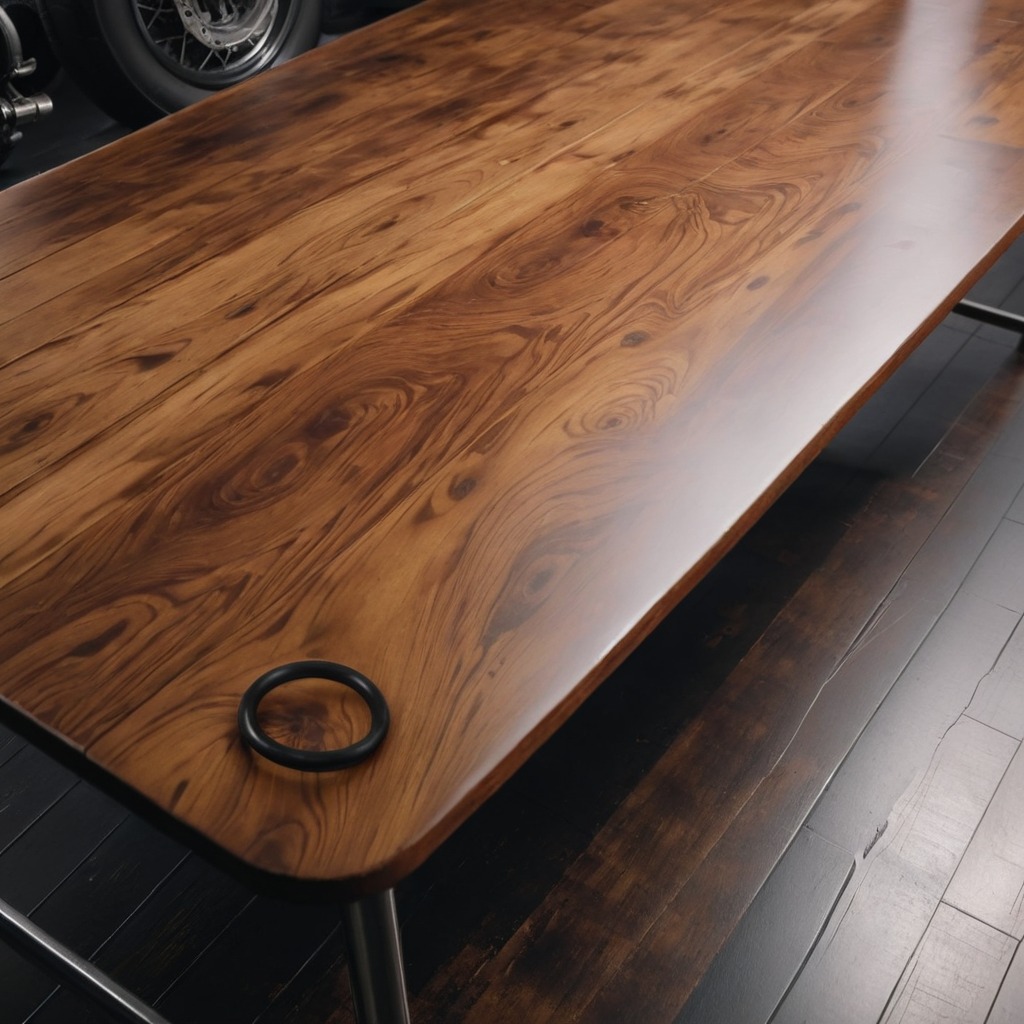
A rubber O-ring is lying on the wooden table.